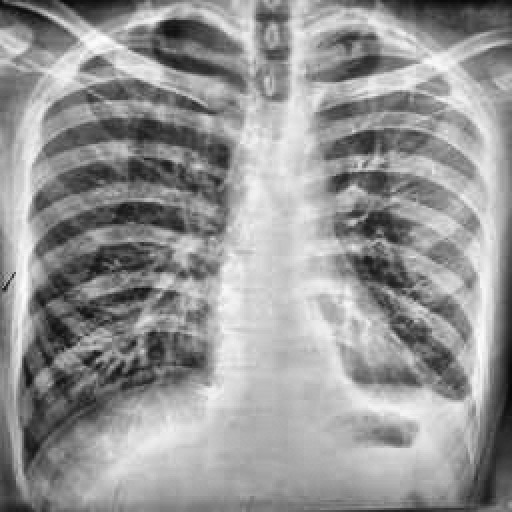
Finding: TUBERCULOSIS